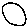
Label: circle